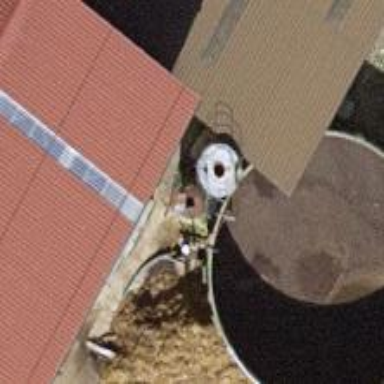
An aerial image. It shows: Storage tank that is man-made.